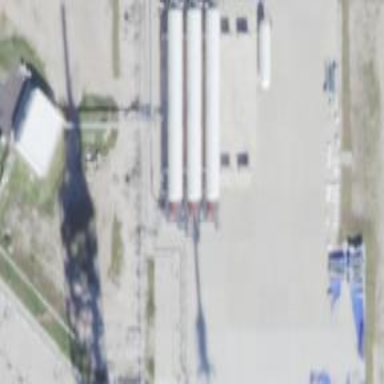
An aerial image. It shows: Storage tank with man-made structure.